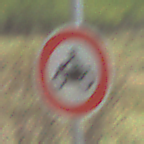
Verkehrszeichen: VerbotKraftraeder
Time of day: Midday
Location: Outdoor (Nature)
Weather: PartlyCloudy
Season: Autumn
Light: Natural